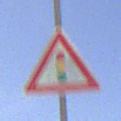
Verkehrszeichen: Lichtzeichenanlage
Umgebung: Outdoor, RoadRail
Tageszeit: MorningAfternoon
Wetter: PartlyCloudy
Licht: Natural
Jahreszeit: NotSpecified
Kontrast: HighContrast